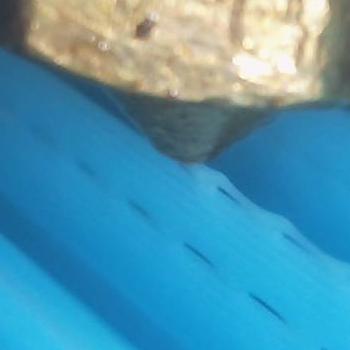
Flow rate: 49%